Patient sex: F
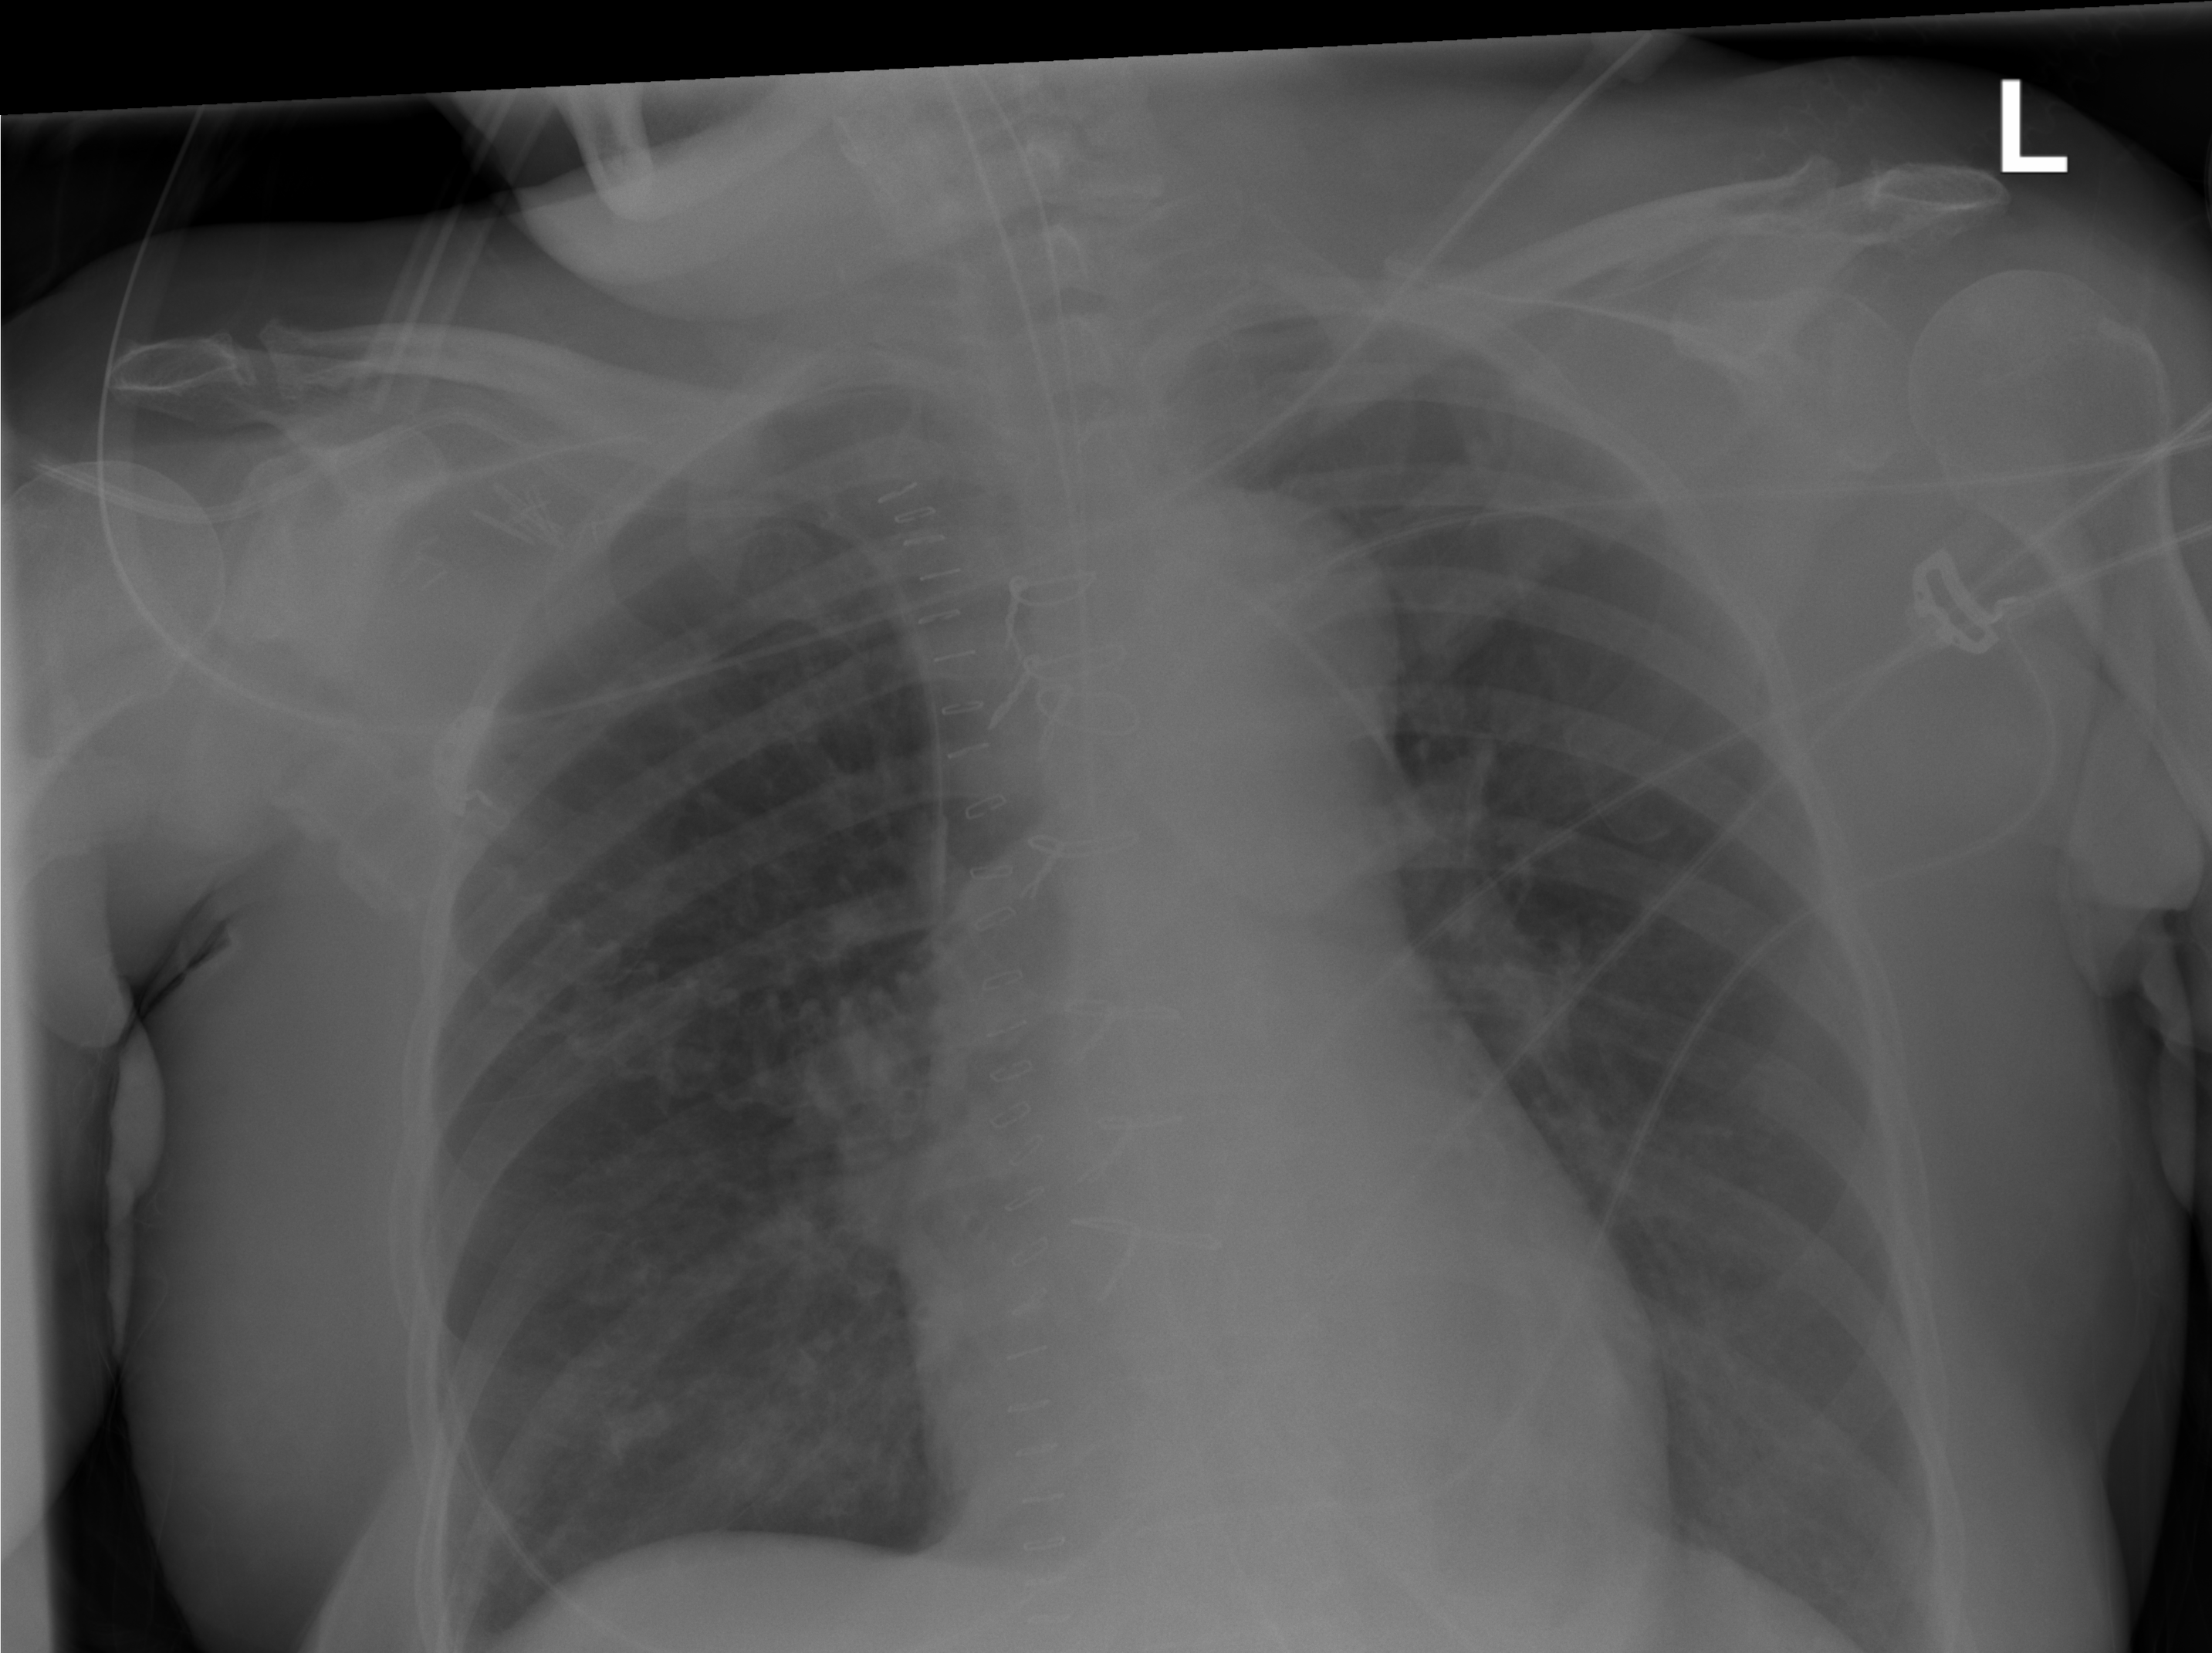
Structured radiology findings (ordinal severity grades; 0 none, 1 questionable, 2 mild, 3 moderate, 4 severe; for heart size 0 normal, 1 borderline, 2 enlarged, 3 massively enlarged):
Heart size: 1
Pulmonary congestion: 0
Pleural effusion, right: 0
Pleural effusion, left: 2
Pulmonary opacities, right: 0
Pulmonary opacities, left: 0
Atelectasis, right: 0
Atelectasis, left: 2